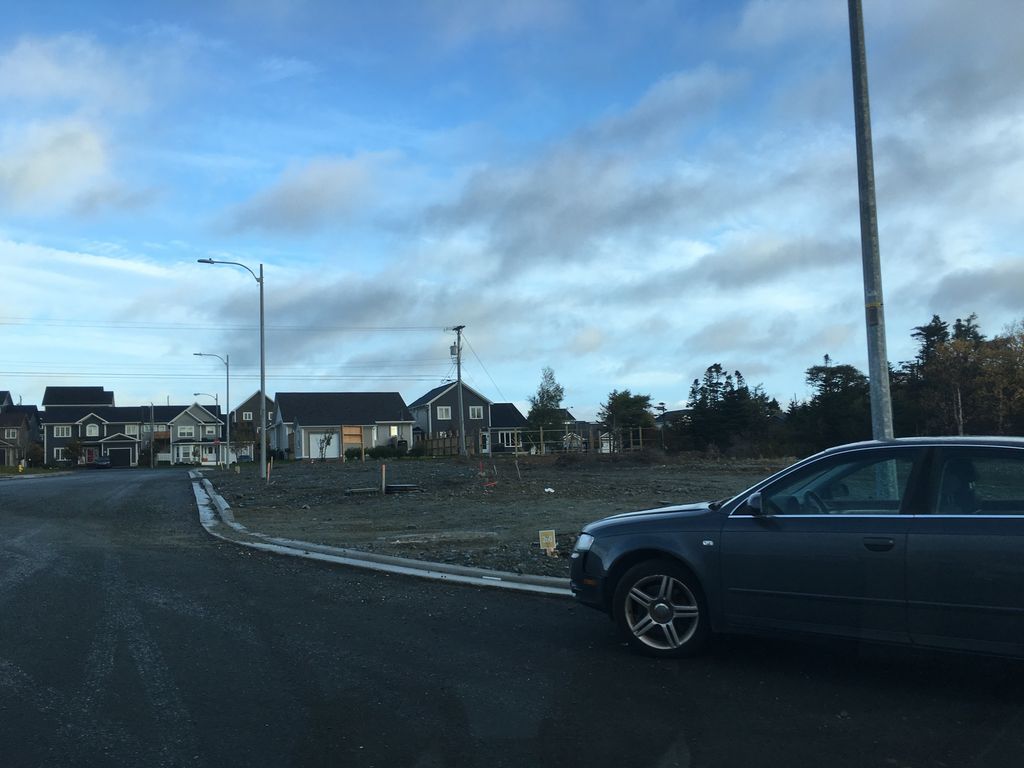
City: st_johns